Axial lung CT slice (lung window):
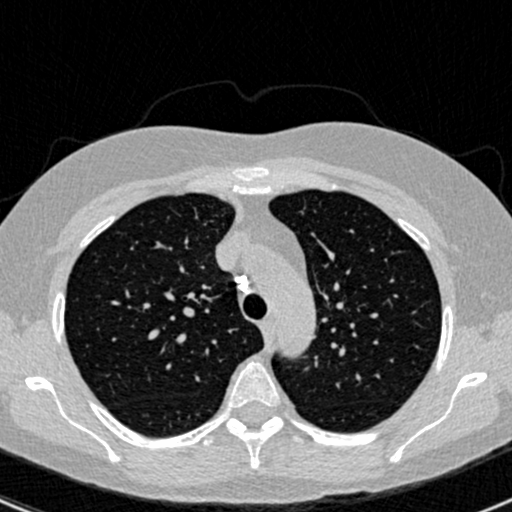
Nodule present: no